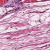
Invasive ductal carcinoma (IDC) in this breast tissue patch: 0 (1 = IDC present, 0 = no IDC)